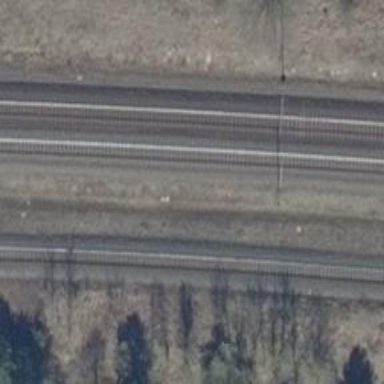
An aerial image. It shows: Railway track with contact line for electrification.